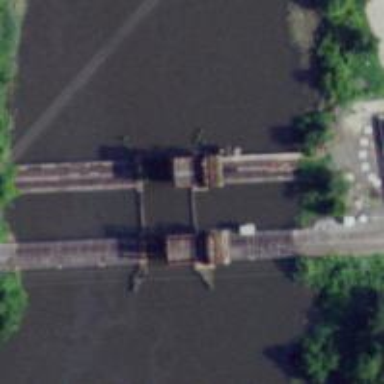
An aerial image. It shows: Disused railway bridge.